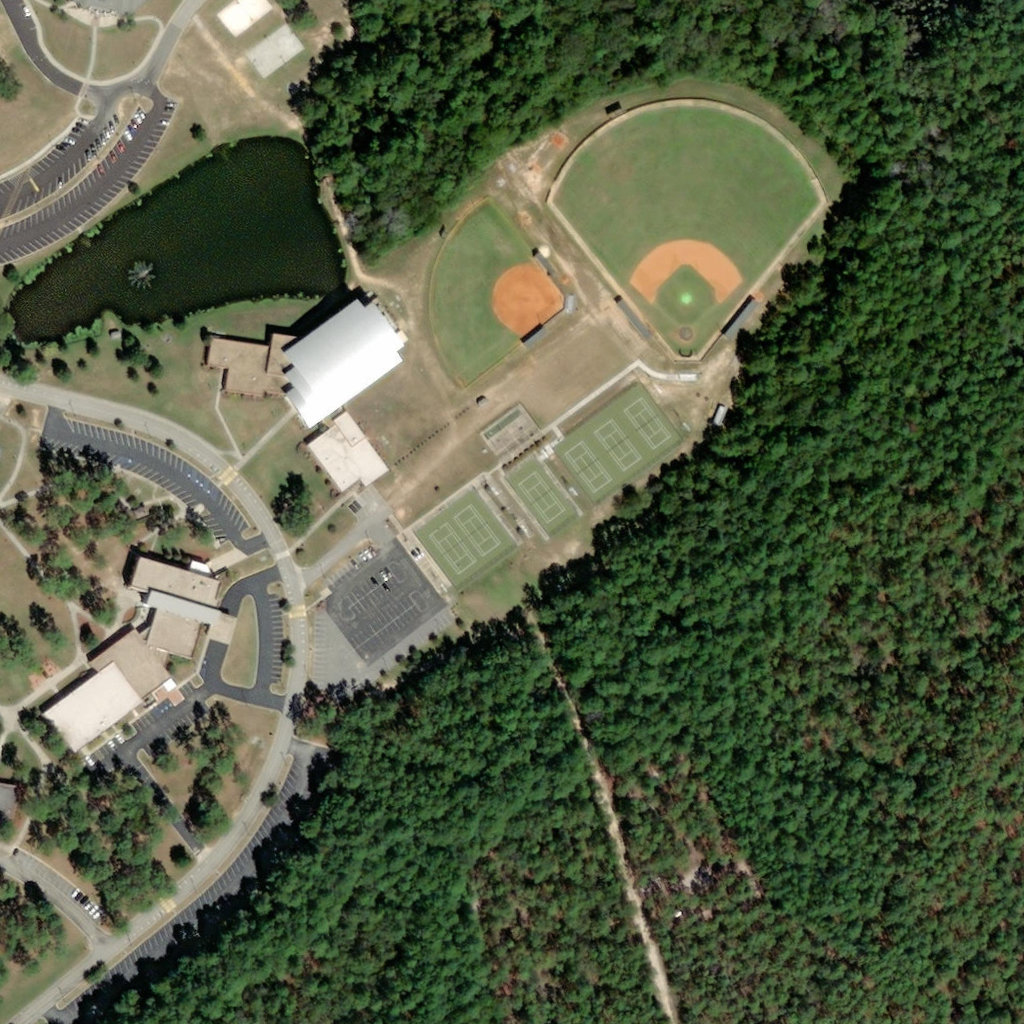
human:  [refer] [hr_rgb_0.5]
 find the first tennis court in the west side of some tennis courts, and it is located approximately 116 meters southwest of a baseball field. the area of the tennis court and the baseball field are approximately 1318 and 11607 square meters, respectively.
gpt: <box>[[40, 47, 50, 57, 0]]</box>

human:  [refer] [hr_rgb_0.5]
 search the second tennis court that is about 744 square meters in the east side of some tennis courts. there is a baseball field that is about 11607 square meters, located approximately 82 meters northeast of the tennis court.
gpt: <box>[[49, 44, 56, 52, 0]]</box>